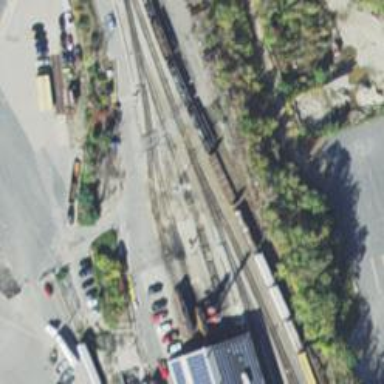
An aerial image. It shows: Railway yard used for servicing trains.